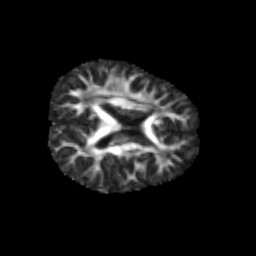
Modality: FA
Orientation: axial
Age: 6
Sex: male
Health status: healthy